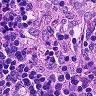
Metastatic tissue present: no